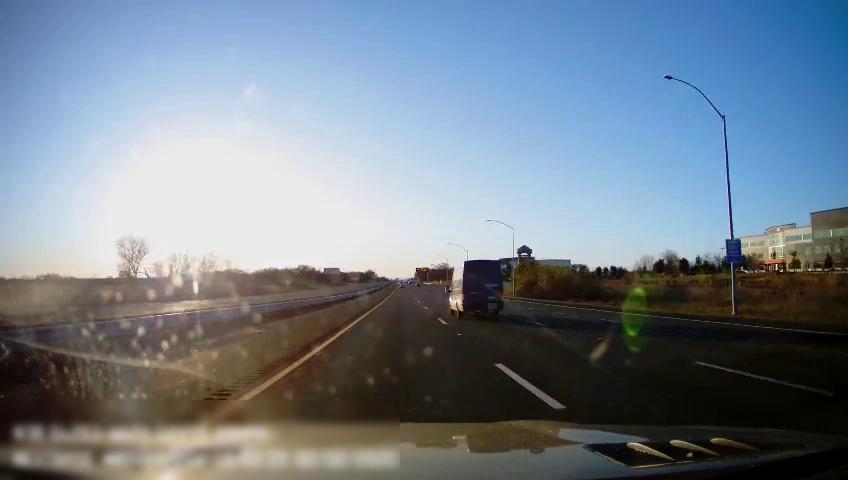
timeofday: Day
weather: Sunny
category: Drivable Space
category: Drivable Space
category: Vehicles | Truck
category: Lanes | Current Lane
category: Lanes | Current Lane
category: Lanes | Alternate Lane
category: Lanes | Alternate Lane
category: Lanes | Alternate Lane
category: Traffic | Signs